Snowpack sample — Buffalo Mountain, Silverthorne, Colorado, USA (1/25/25, 10:11 AM MST)
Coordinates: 39.6222, -106.1139
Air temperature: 22 °F
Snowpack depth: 110 cm
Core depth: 30 cm
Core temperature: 42.8 °F
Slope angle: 12°, slope face: 102°
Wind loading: high
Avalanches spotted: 0
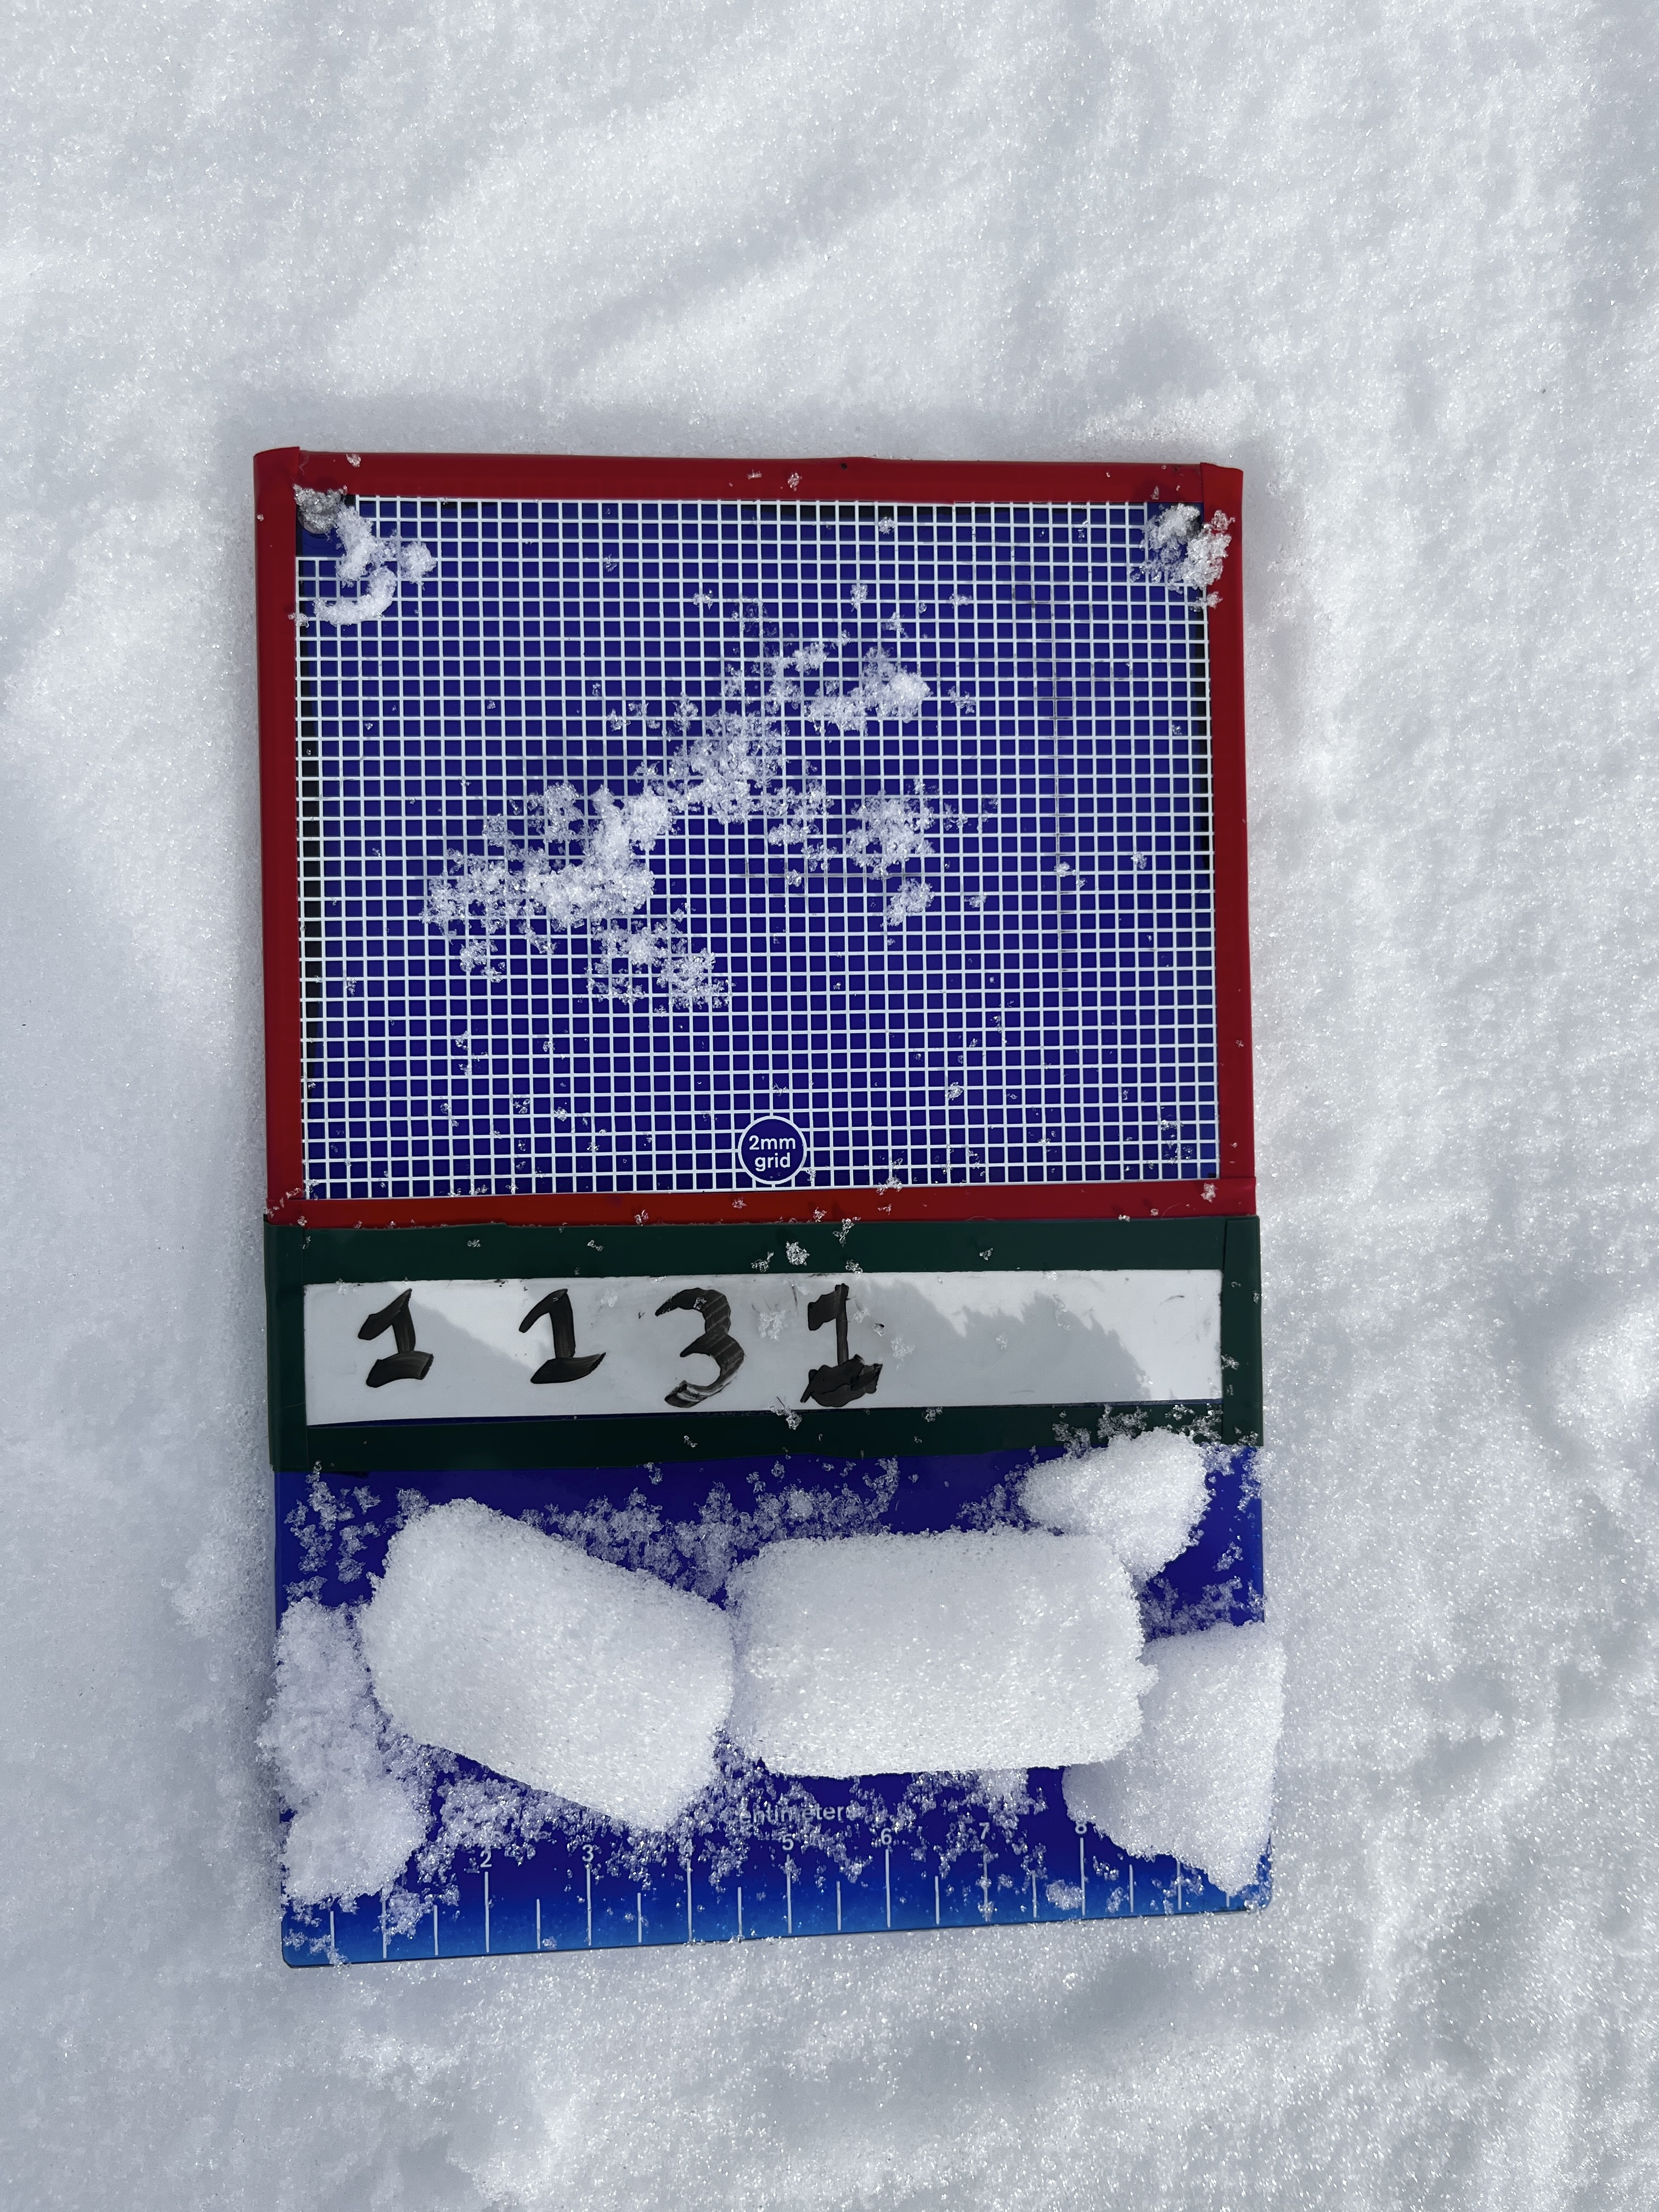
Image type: crystal_card
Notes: No avalanches nearby, collected on the outskirts of a fire break 15 meters from the treeline, on way to Buffalo and Red Mountain